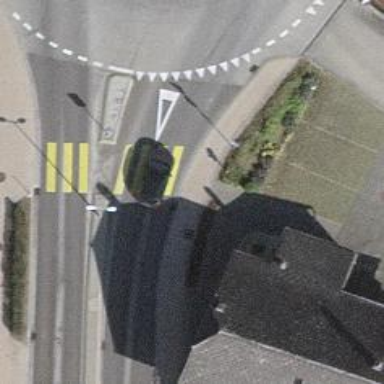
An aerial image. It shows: Uncontrolled road crossing.